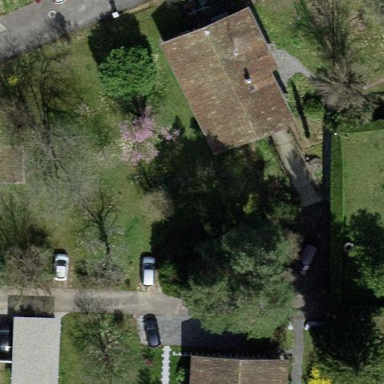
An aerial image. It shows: Garden enclosed by fence.